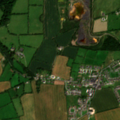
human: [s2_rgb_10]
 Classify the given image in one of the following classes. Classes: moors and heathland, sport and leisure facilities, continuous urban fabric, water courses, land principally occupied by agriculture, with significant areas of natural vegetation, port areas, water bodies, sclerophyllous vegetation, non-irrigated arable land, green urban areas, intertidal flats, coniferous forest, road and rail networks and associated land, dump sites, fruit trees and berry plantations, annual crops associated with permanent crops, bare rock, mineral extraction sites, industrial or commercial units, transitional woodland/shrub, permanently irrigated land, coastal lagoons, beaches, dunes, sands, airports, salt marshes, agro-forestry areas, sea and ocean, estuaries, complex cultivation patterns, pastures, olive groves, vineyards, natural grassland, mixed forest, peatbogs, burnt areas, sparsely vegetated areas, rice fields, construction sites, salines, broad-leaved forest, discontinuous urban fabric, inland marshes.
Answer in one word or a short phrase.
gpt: discontinuous urban fabric, non-irrigated arable land, pastures, broad-leaved forest